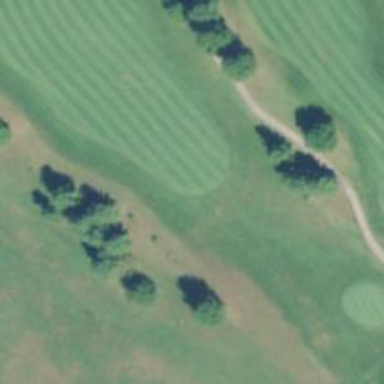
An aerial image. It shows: View of golf hole.